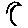
Label: moon